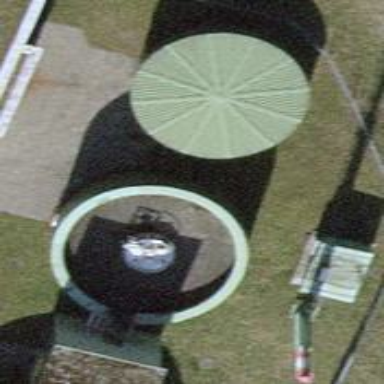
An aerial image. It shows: Storage tank that resembles silo building.